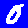
Digit: 0